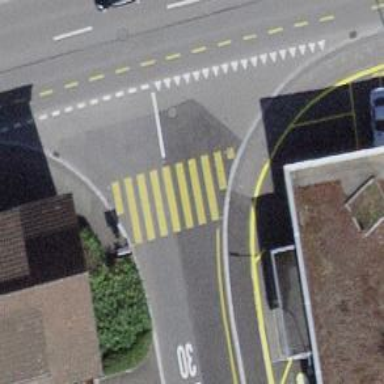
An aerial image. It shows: Uncontrolled zebra crossing with zebra markings.